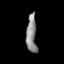
Tissue: skin
Cell type: Fibroblasts
Senescence score: 0.8068
Nuclear area (px): 379
Mean DAPI intensity: 139.744